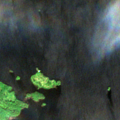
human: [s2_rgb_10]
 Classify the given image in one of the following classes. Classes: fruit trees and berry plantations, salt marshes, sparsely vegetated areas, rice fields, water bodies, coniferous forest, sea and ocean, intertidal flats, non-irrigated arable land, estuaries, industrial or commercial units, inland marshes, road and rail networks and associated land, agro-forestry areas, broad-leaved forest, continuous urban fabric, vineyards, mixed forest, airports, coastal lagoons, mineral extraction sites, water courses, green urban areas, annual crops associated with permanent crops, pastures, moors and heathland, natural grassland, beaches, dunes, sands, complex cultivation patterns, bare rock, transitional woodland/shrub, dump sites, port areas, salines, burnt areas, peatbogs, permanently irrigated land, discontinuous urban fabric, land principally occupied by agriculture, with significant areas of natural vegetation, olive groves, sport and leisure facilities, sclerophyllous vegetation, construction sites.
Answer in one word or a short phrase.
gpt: broad-leaved forest, water bodies